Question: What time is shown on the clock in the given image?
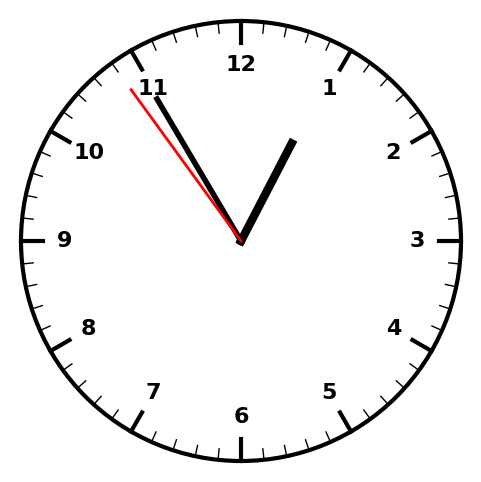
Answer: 12:54:54